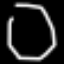
Label: octagon